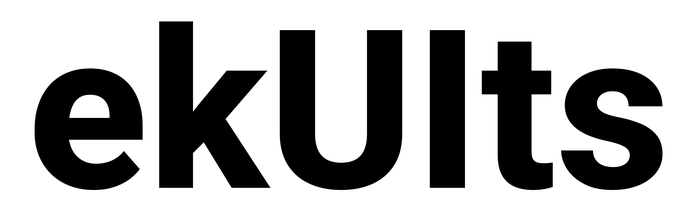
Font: Roboto_ExtraBold